Question: I have included a screenshot of my project below for a high-level reference view of things.
1. In my "Sample" solution, I currently have a project called Sample.Data.Model that contains an edmx file of my database-first model.
2. Following the steps in this MSDN walkthrough, I then moved the auto-generated POCO classes into a separate project and called it Sample.Data.Entities.
3. I then referenced the Sample.Data.Entities project in my Sample.Data.Model project and fixed all the usings so my project builds successfully.
4. I will of course need to add to the POCO classes so I added a PartialClasses folder in the Sample.Data.Entities project for my partial classes.
And then this is where I get lost. In smaller (non n-tier projects) my edmx file and partial classes where in the same project so I could just add my class object related methods in my partial class files like this:
'''
namespace Sample.Data.Entities
{
public partial class User
{
public string FullName
{
get
{
return string.Format("{0} {1}", this.FirstName, this.LastName);
}
}
}
public User GetUser(int userID)
{
using (var dc = new ProntoEntities())
{
return (from u in dc.Users where u.ID == userID select u).SingleOrDefault();
}
}
}
'''
And then in MVC project I could just do something like this...
'''
User user = new User();
user = user.GetUser(1);
'''
OR
'''
User user = new User();
user.FirstName = "John";
user.LastName = "Smith";
user.Update();
'''
However, I can't do that in this current setup because the partial classes know nothing about the Entities.
So, my question is, where in my current setup do I put the "queries" for data?
Also, if I'm going to make "ViewModels" for my MVC project, where should those go? I would usually put those in the same project as my partial classes and edmx file as well.
<URL>

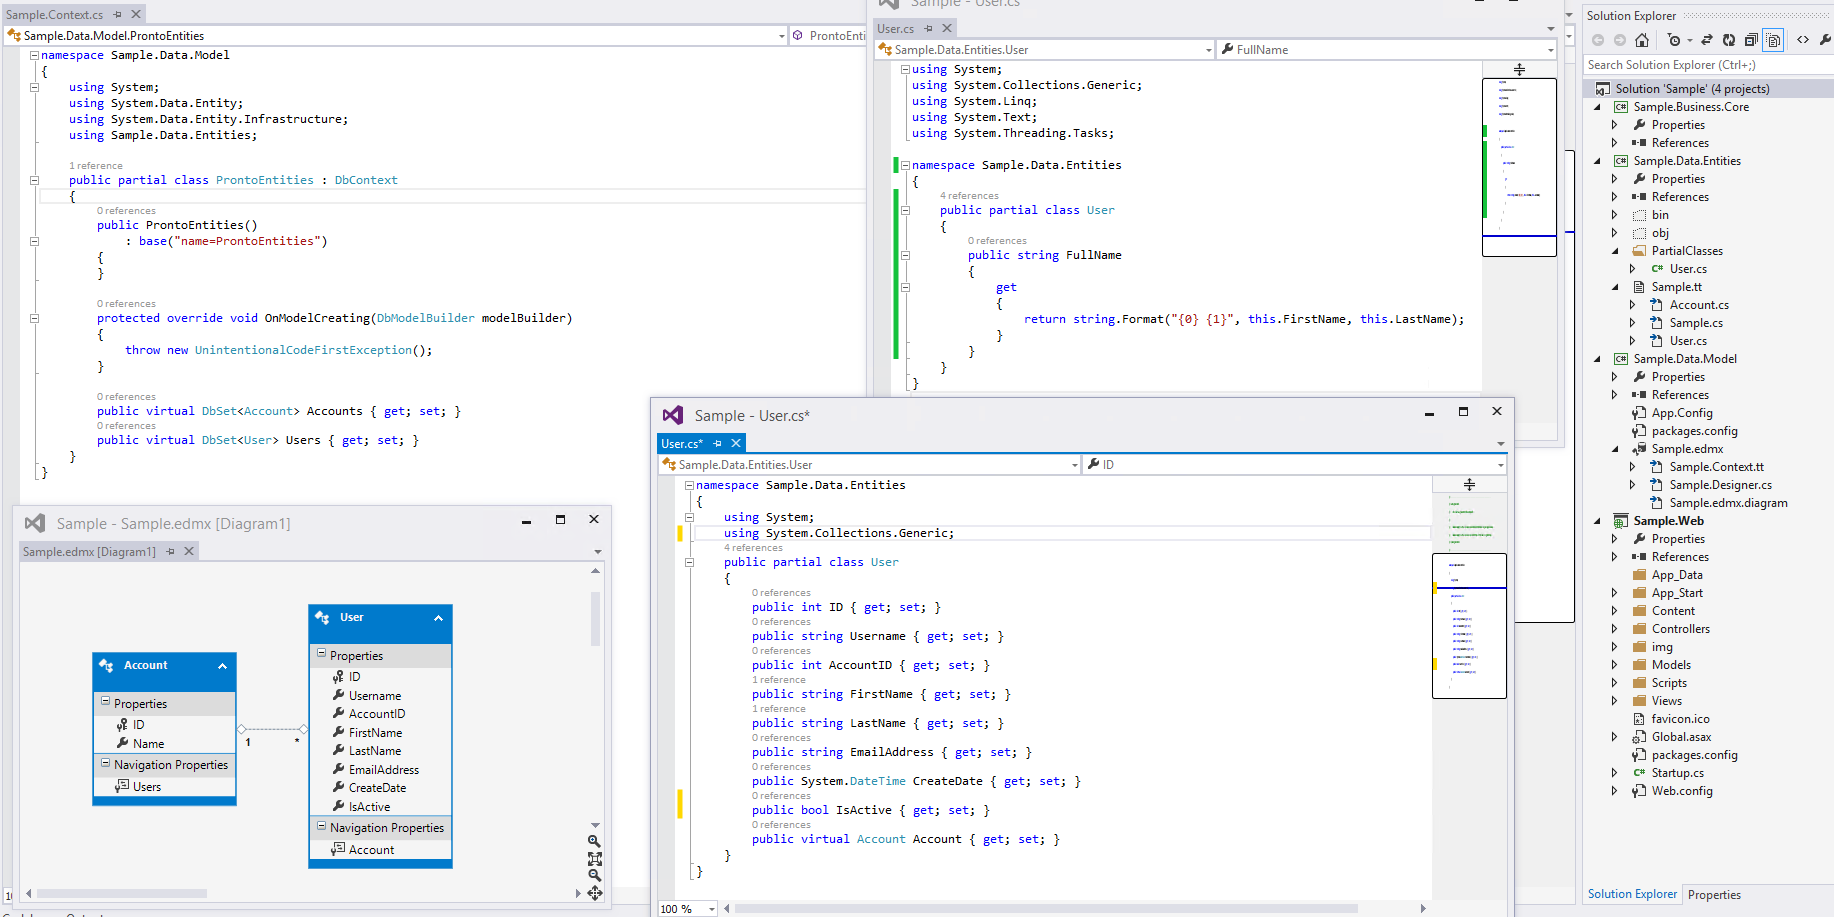
Answer: > So, my question is, where in my current setup do I put the "queries" for data?
I think you should use the magical Repository Pattern.
For example: <URL>
> Also, if I'm going to make "ViewModels" for my MVC project, where should those go?
Since viewmodel contain data what are connected to their views, i believe you don't need to put together with the Entities or their partial classes. If i were you, i just put to the Model folder in your MVC project.